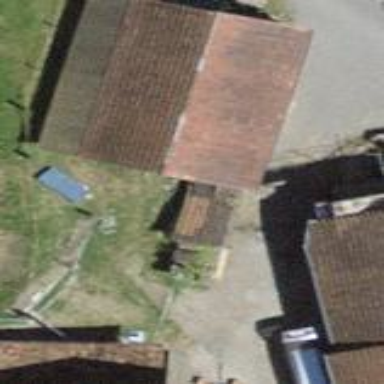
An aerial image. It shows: Rural barn.